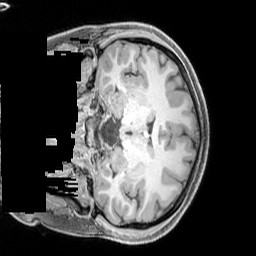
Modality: T1w
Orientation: coronal